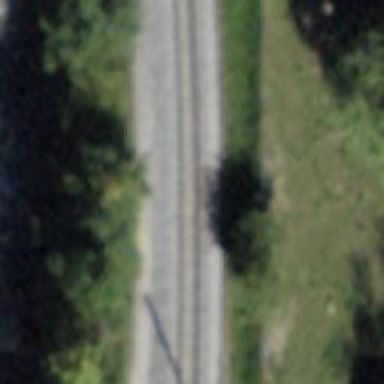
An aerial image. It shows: Narrow-gauge railway track with one electrified contact line.